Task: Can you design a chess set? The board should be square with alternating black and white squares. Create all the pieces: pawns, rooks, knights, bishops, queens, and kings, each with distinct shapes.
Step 3791:
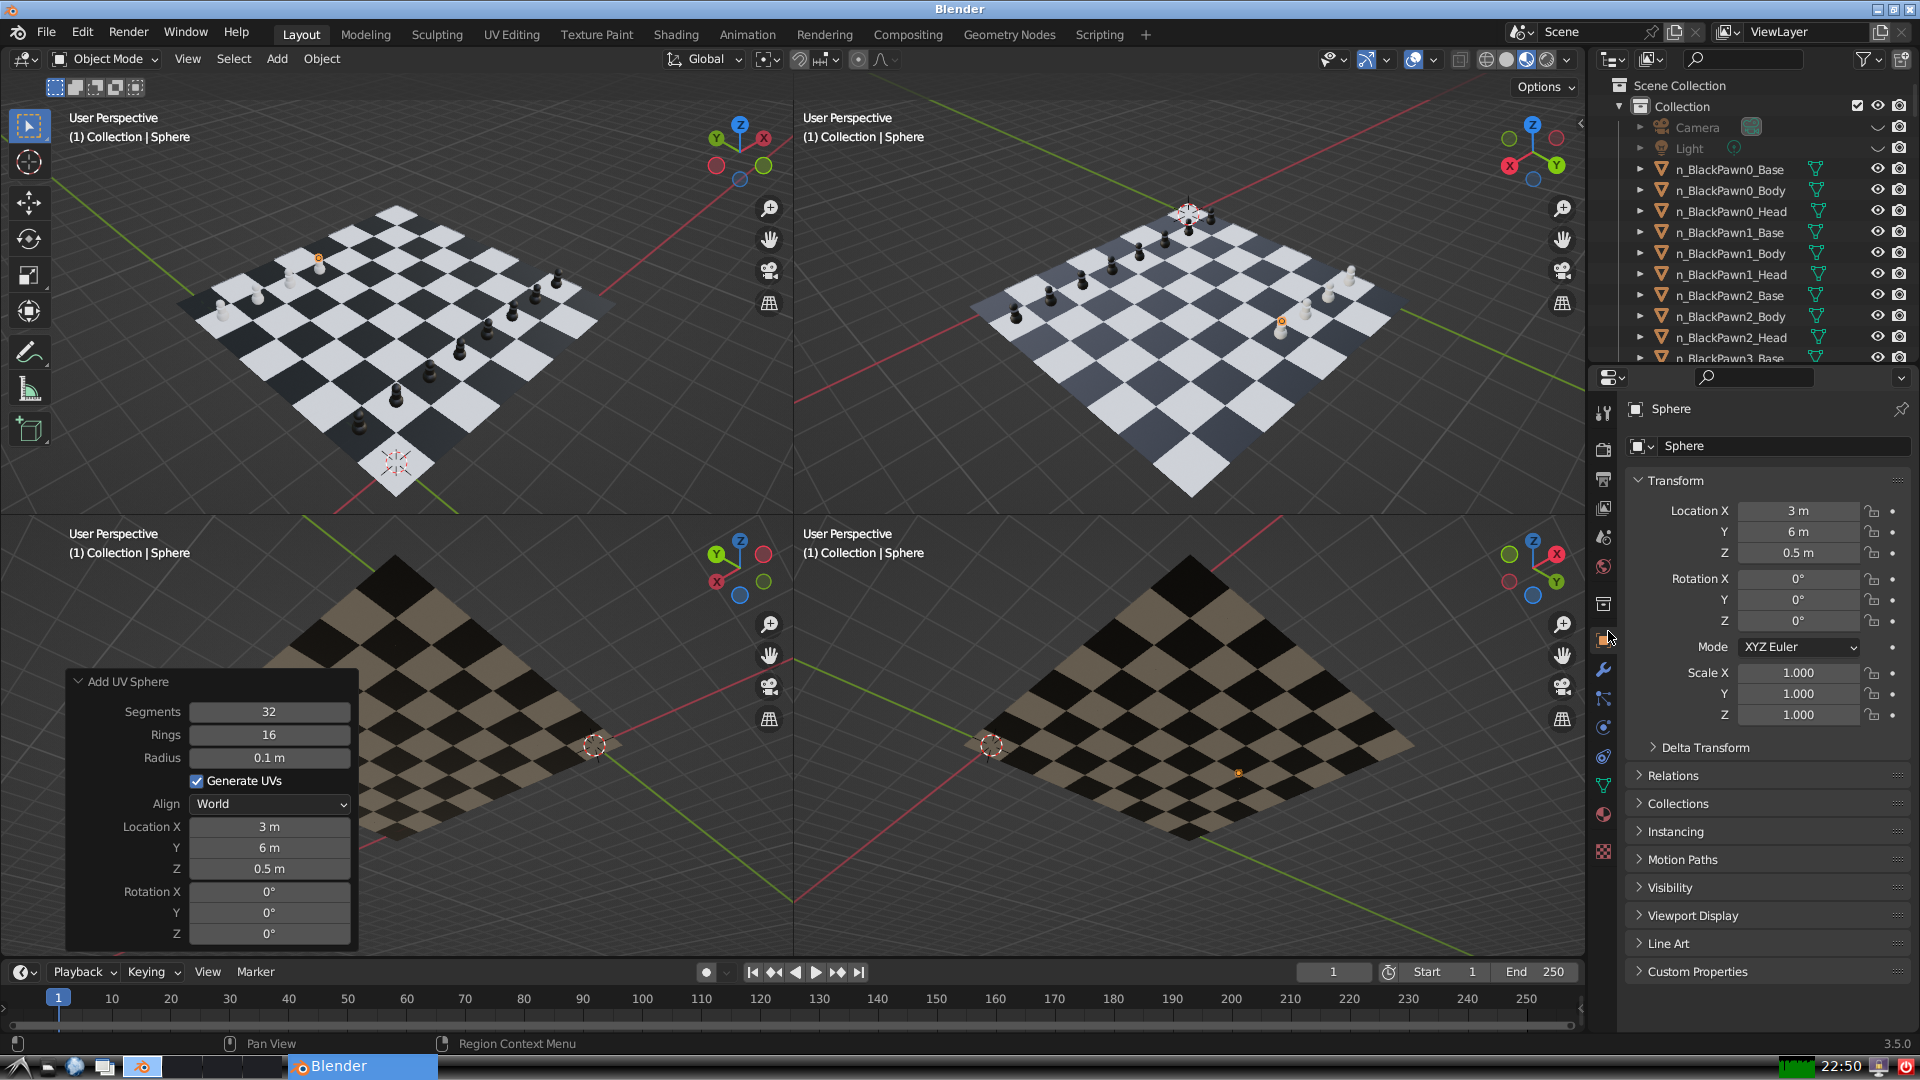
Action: {"mouse_move": [1732, 445]}